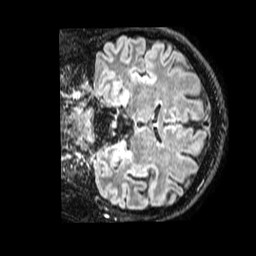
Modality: FLAIR
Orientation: coronal
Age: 50
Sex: male
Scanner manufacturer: philips
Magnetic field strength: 1.5 T
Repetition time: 4.8 s
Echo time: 0.3438 s